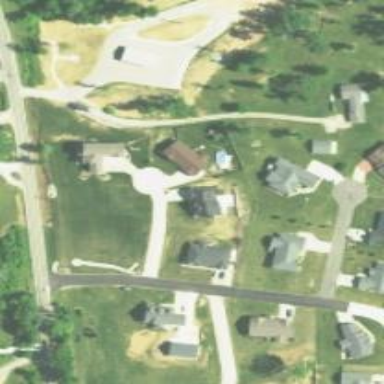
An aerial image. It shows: Residential road.